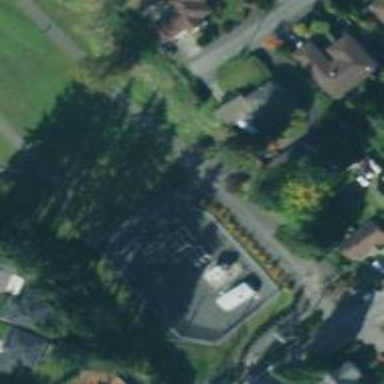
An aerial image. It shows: Distribution level power substation enclosed by fence.